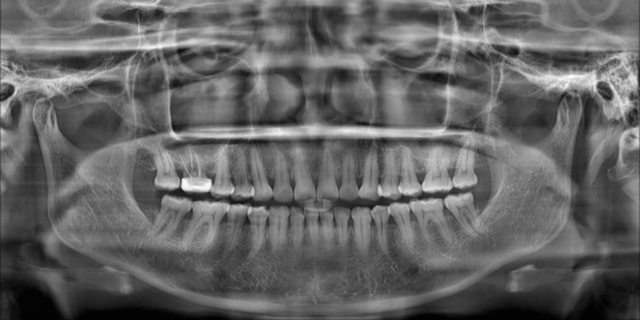
adult